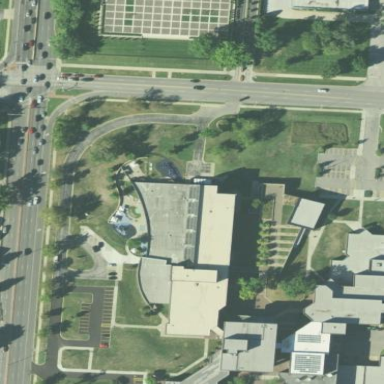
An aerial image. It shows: College building.